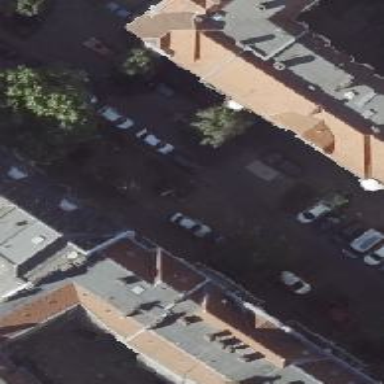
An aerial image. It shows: Living street with parallel parking on both sides. There are parking lanes on the right and street-side parking on the left.